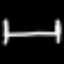
Label: bed